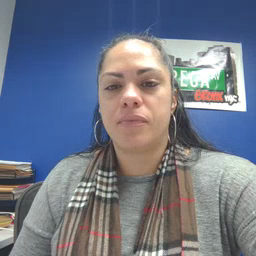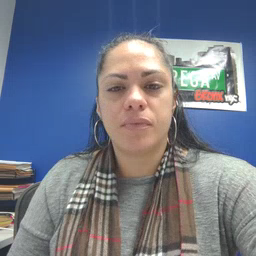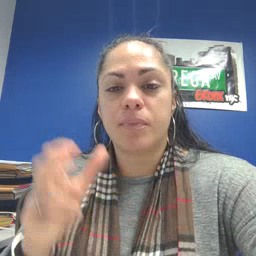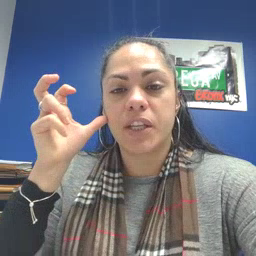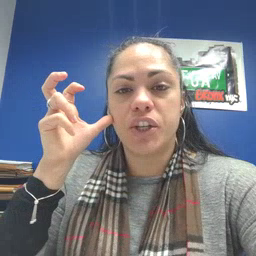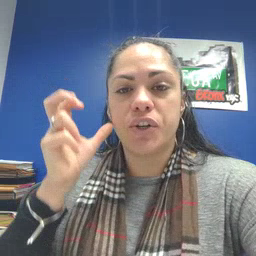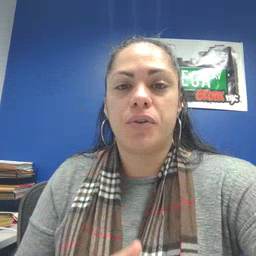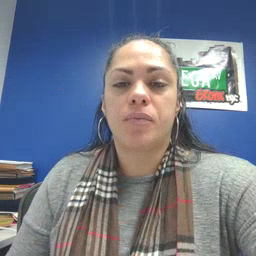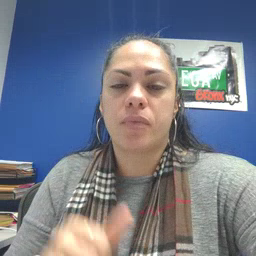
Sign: hear